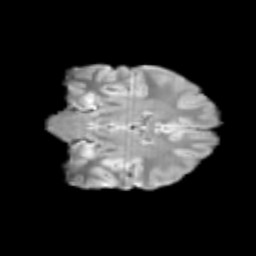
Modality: T2w
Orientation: coronal
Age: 14
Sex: female
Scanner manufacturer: siemens
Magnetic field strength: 3 T
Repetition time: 3.8 s
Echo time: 0.07 s